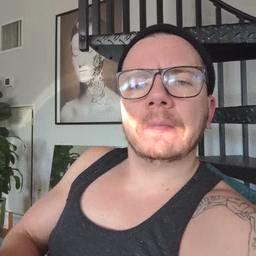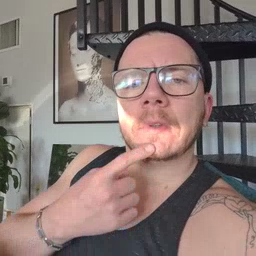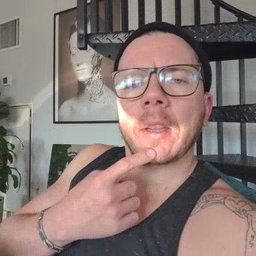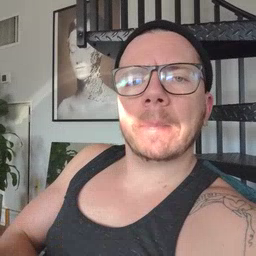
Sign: say